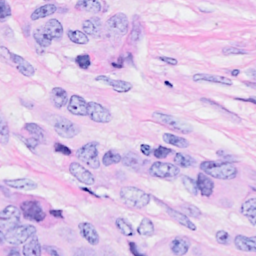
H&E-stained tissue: Breast